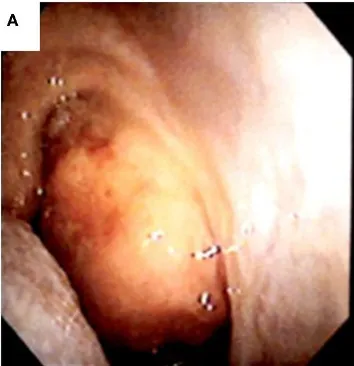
Tumor appearance on nasopharyngeal endoscopy and magnetic resonance imaging (MRI). Endoscopic findings of the nasopharyngeal tumor viewed from the right.
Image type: endoscopy (gi_endoscopy)